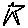
Label: star